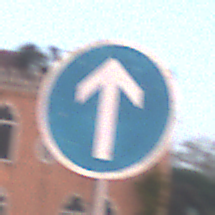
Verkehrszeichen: VorgeschriebeneFahrtrichtungGeradeaus
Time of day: SunriseSunset
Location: Outdoor (Urban)
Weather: Clear
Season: NotSpecified
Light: Natural